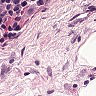
Metastatic tissue present: no